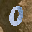
Label: 0